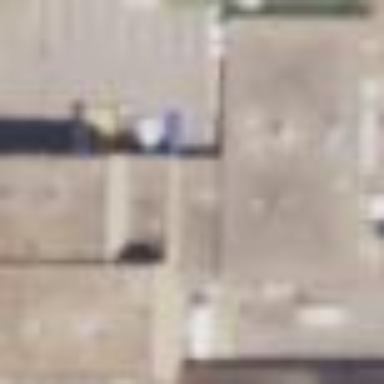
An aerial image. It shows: Building that appears to be under construction.